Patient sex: M
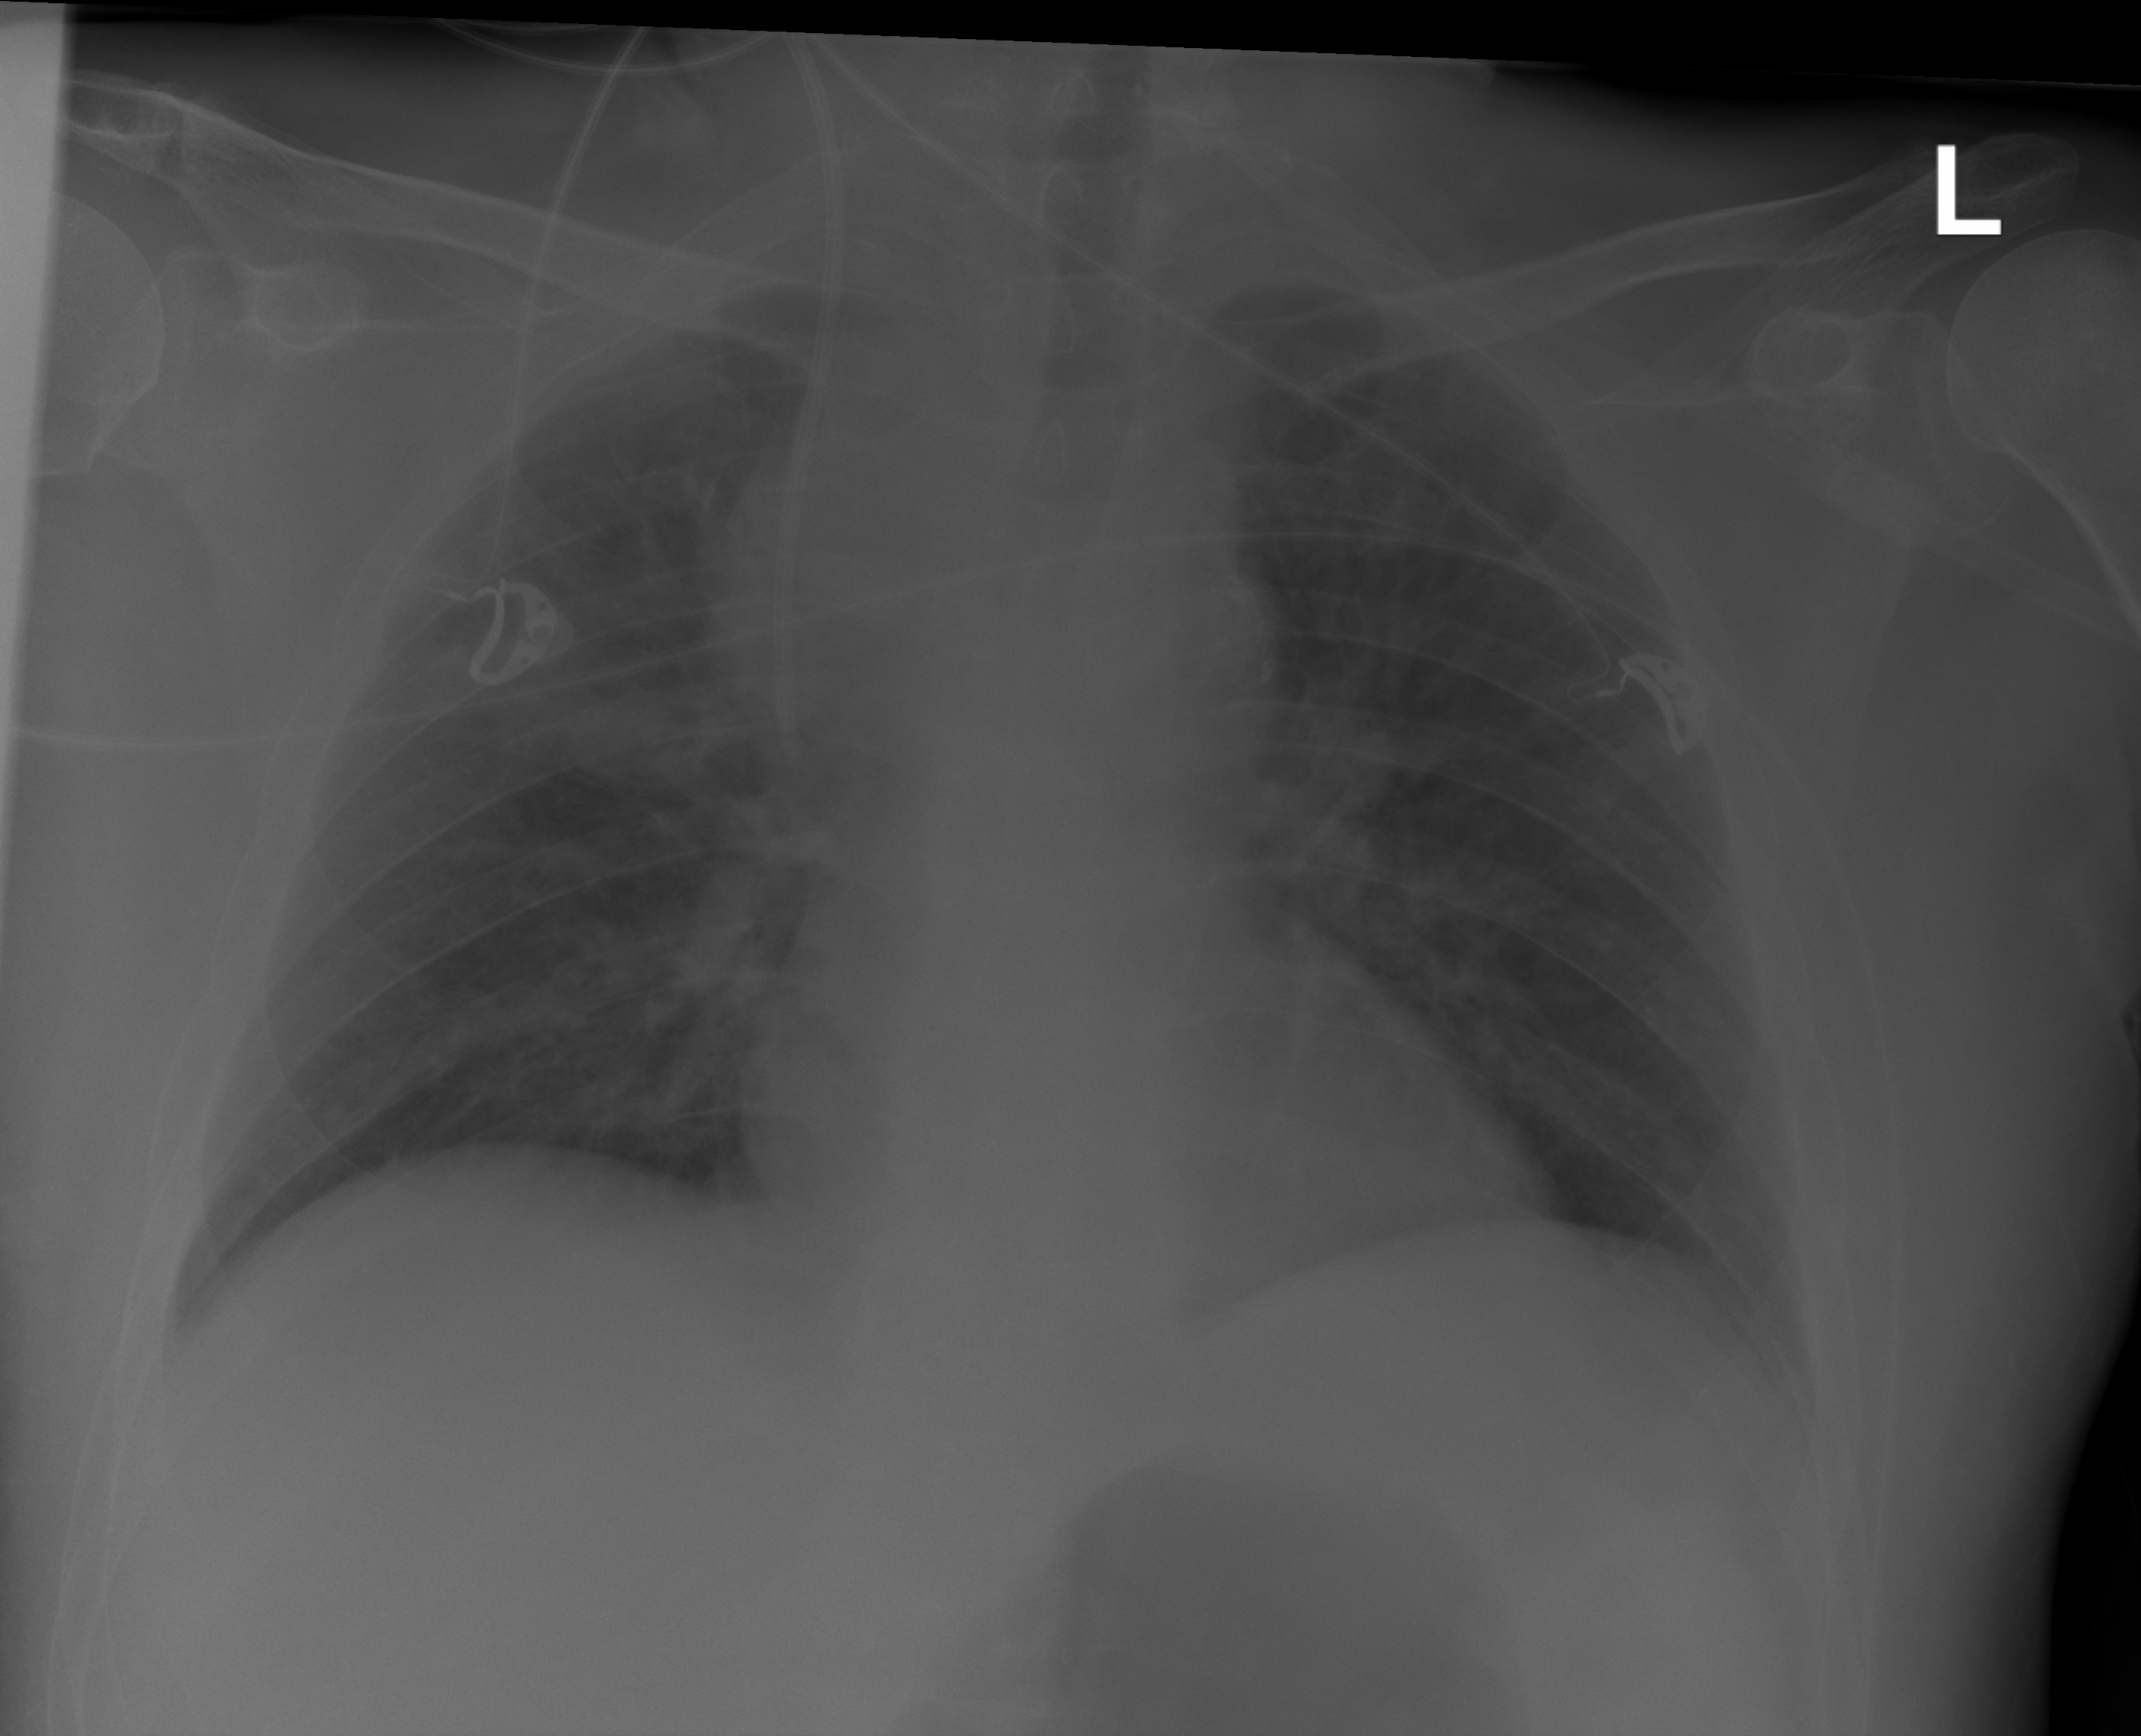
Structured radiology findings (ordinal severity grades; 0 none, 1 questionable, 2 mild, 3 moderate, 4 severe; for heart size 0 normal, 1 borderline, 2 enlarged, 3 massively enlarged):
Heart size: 0
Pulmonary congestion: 2
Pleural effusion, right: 0
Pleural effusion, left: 2
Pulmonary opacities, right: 0
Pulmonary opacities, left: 0
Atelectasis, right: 0
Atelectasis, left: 0